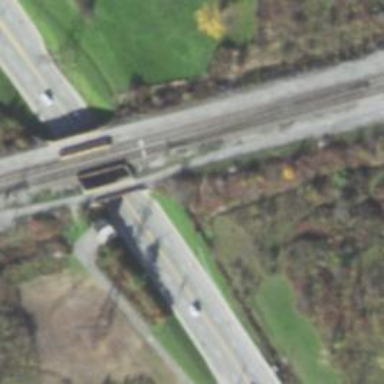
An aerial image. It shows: Abandoned railway bridge.